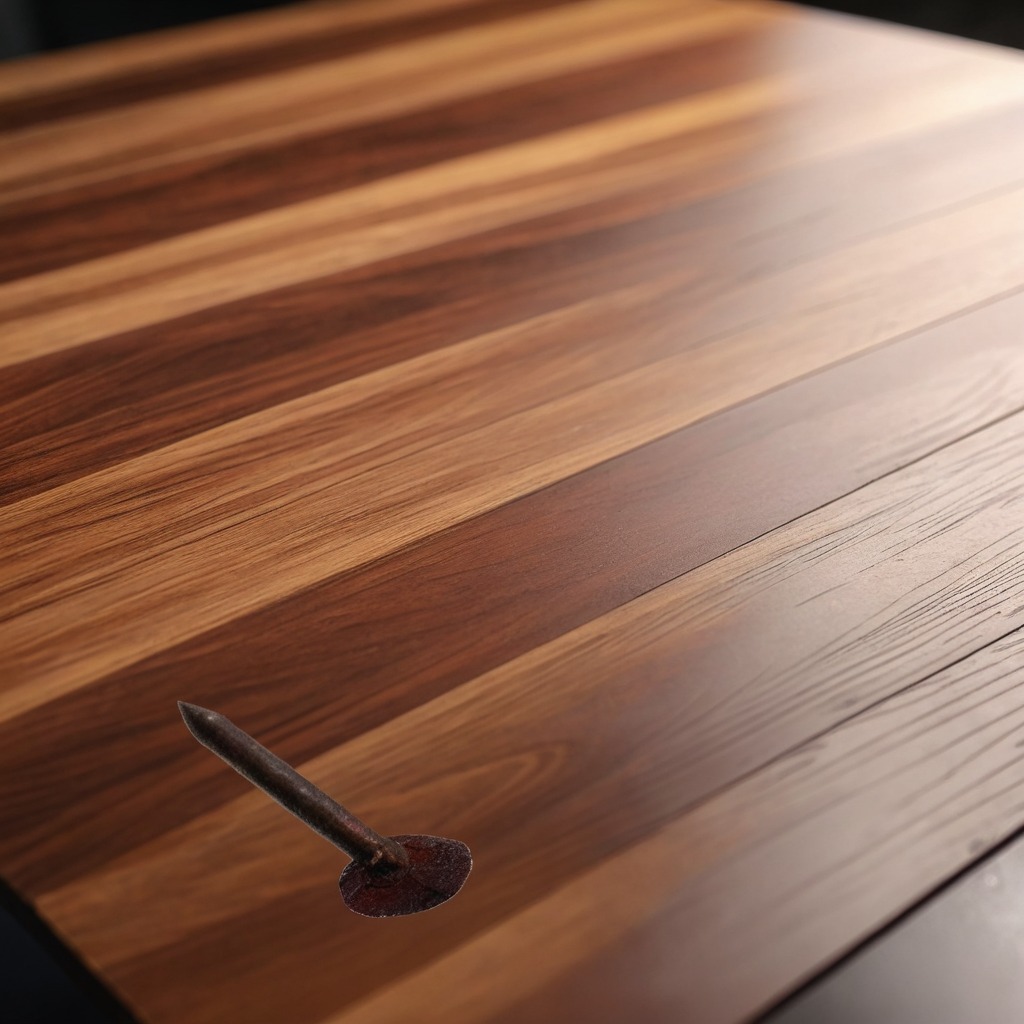
An iron nail is lying on a wooden table in a carpentry studio rich wood textures side lighting.